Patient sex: M
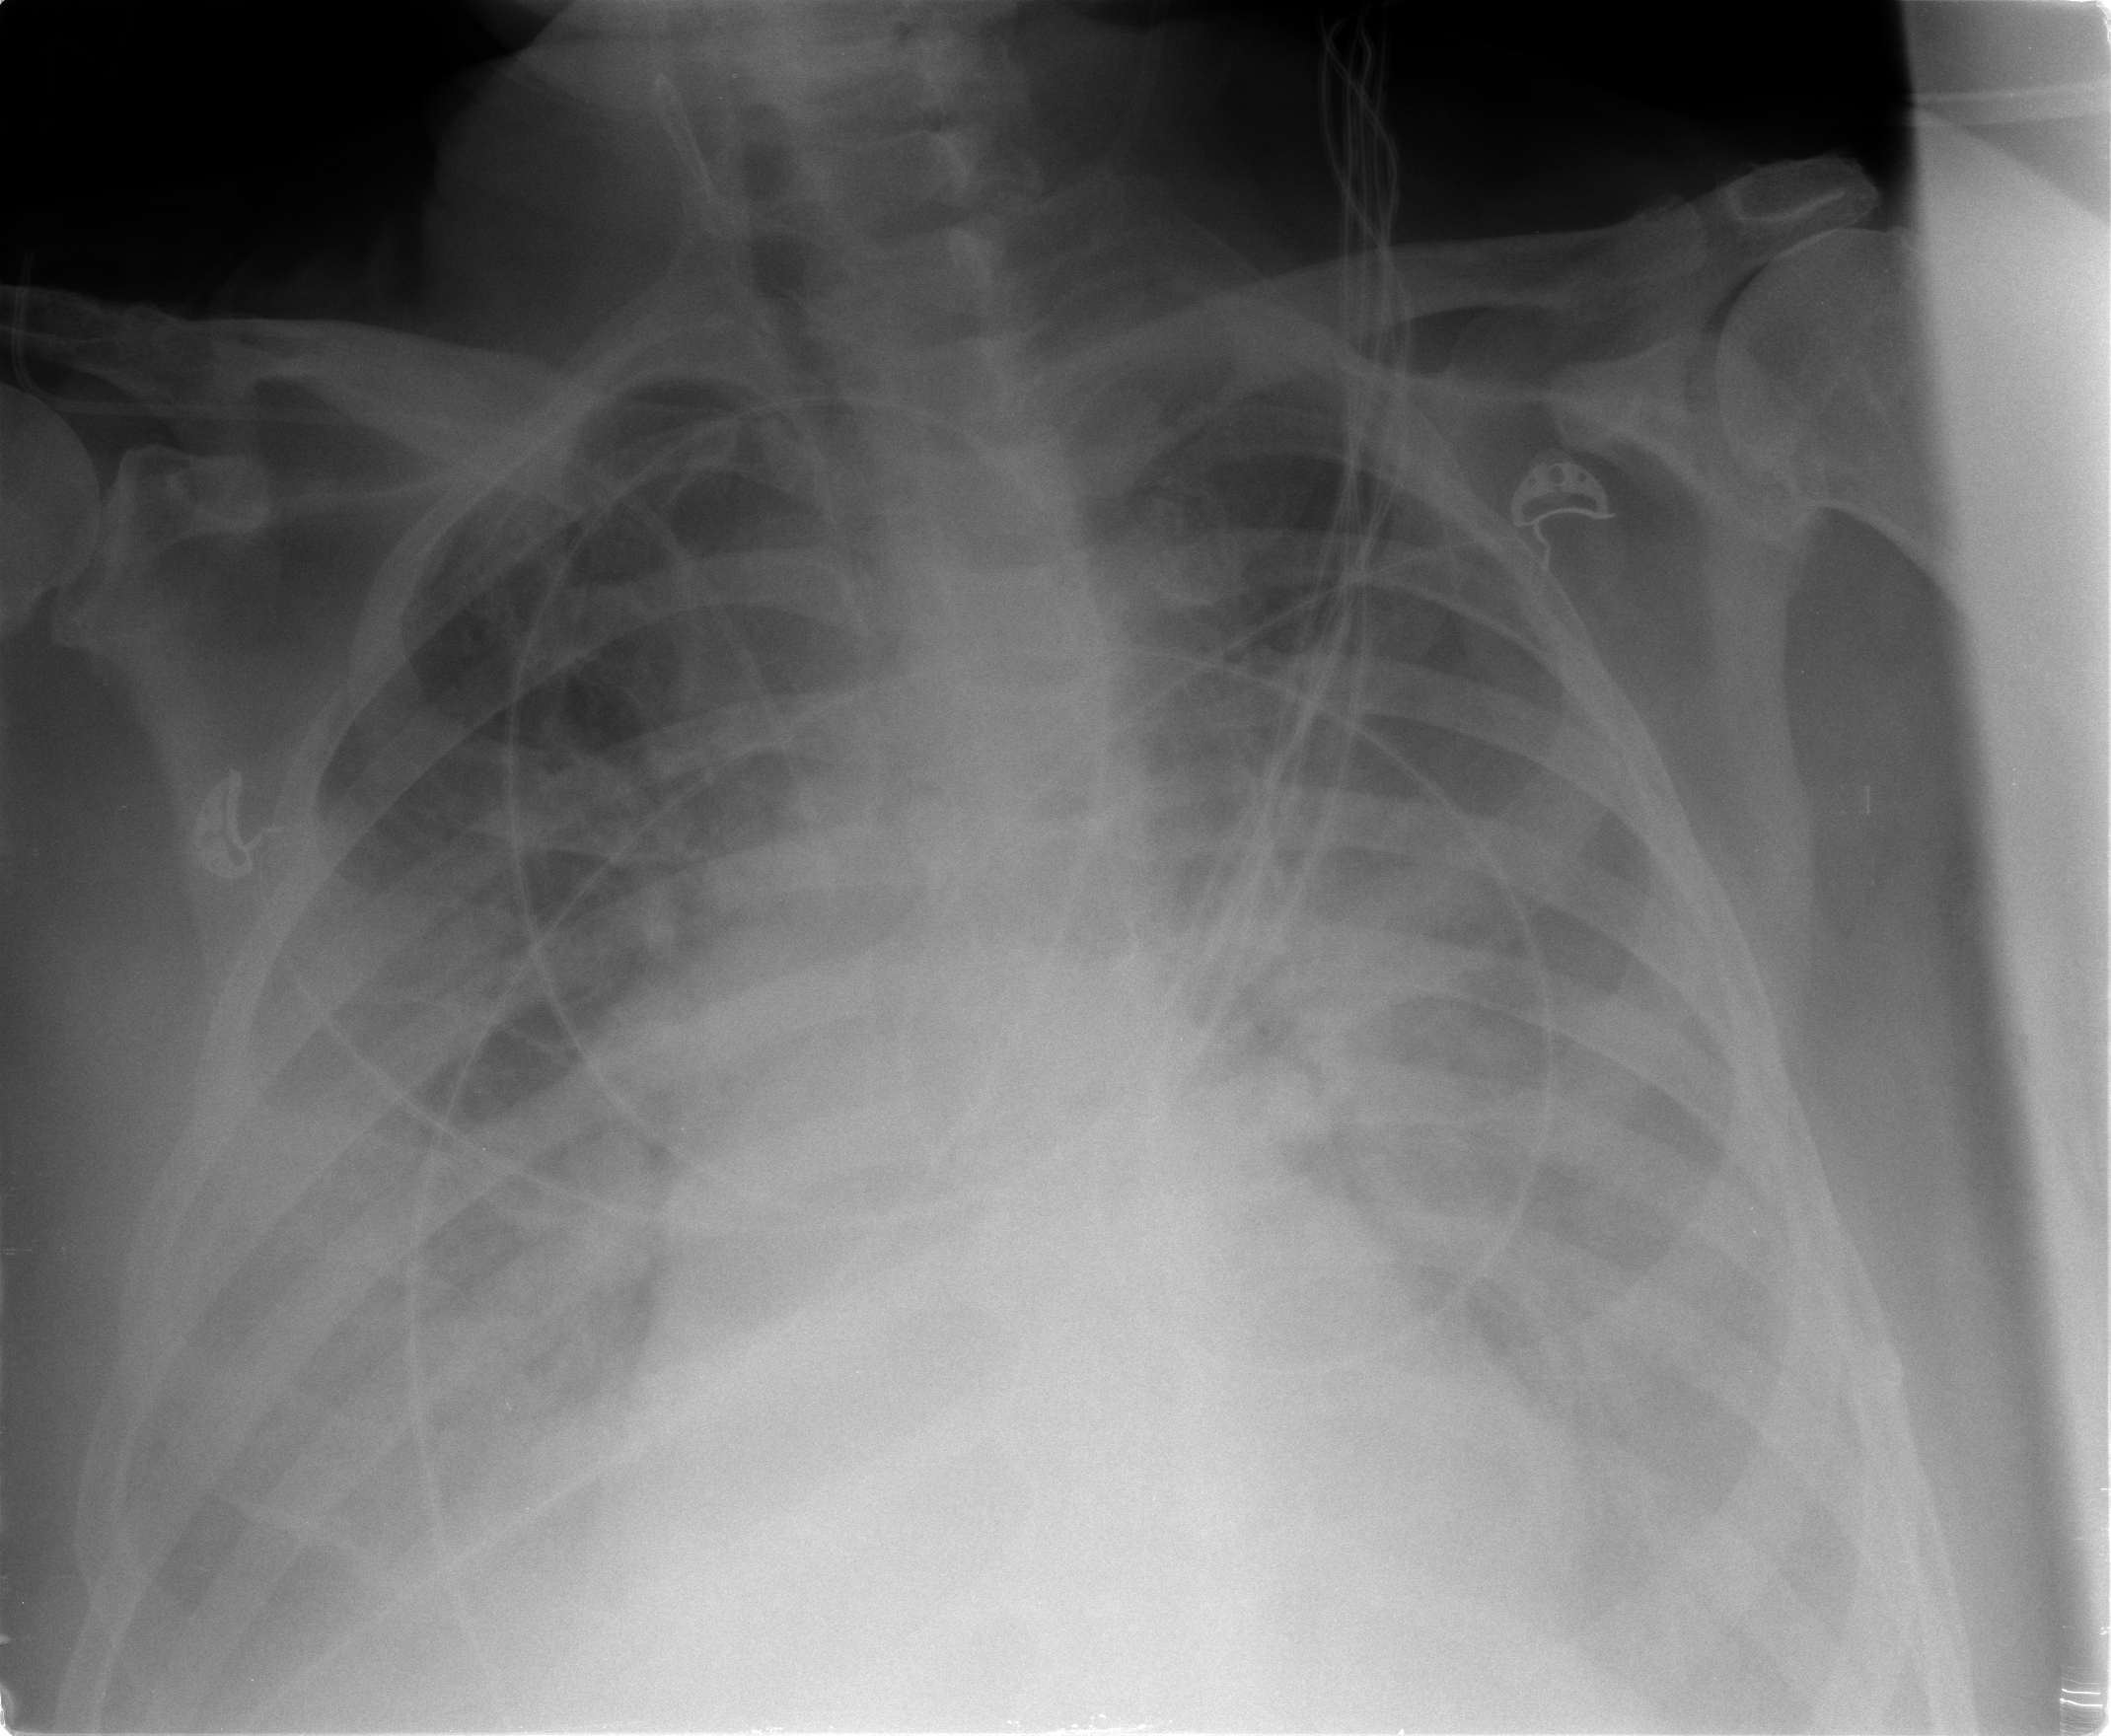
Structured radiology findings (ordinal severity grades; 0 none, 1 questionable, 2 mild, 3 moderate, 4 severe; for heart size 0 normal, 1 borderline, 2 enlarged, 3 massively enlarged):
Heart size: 2
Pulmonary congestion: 2
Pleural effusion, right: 3
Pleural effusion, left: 3
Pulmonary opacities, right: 1
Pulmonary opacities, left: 1
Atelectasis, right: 3
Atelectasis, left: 3